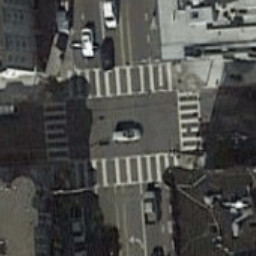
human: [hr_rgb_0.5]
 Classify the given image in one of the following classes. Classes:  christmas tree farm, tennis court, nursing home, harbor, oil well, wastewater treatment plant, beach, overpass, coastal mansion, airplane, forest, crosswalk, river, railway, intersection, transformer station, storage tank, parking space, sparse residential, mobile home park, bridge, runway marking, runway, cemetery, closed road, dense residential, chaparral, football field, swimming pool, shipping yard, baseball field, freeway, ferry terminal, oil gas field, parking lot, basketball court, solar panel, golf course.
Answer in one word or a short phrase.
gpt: crosswalk